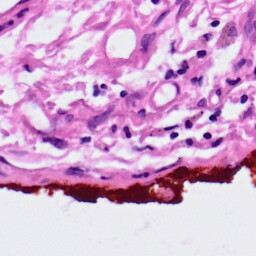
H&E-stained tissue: Lung